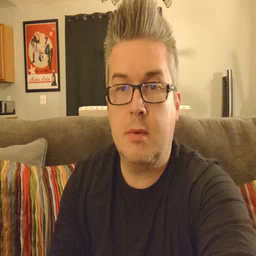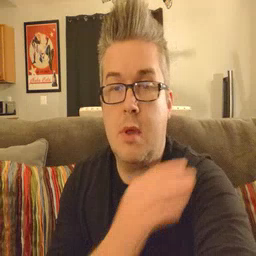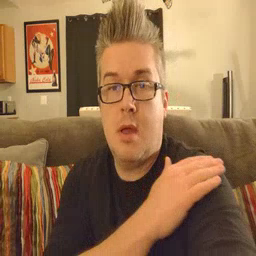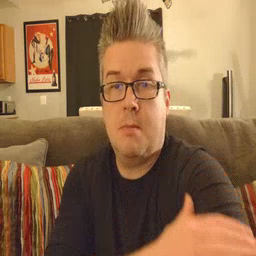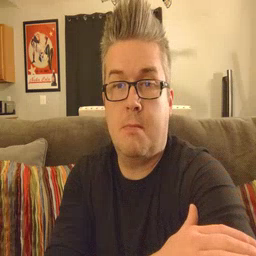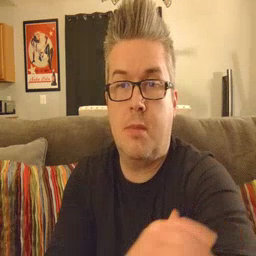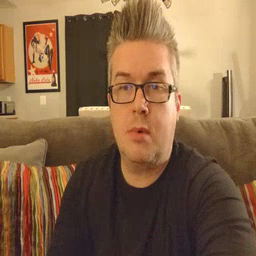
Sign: arm